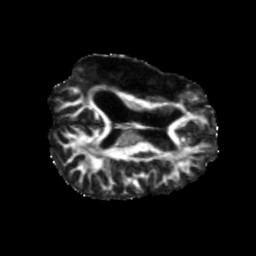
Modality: FA
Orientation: axial
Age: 27
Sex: female
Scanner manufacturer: siemens
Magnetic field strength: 3 T
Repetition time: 5.47 s
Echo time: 0.0854 s